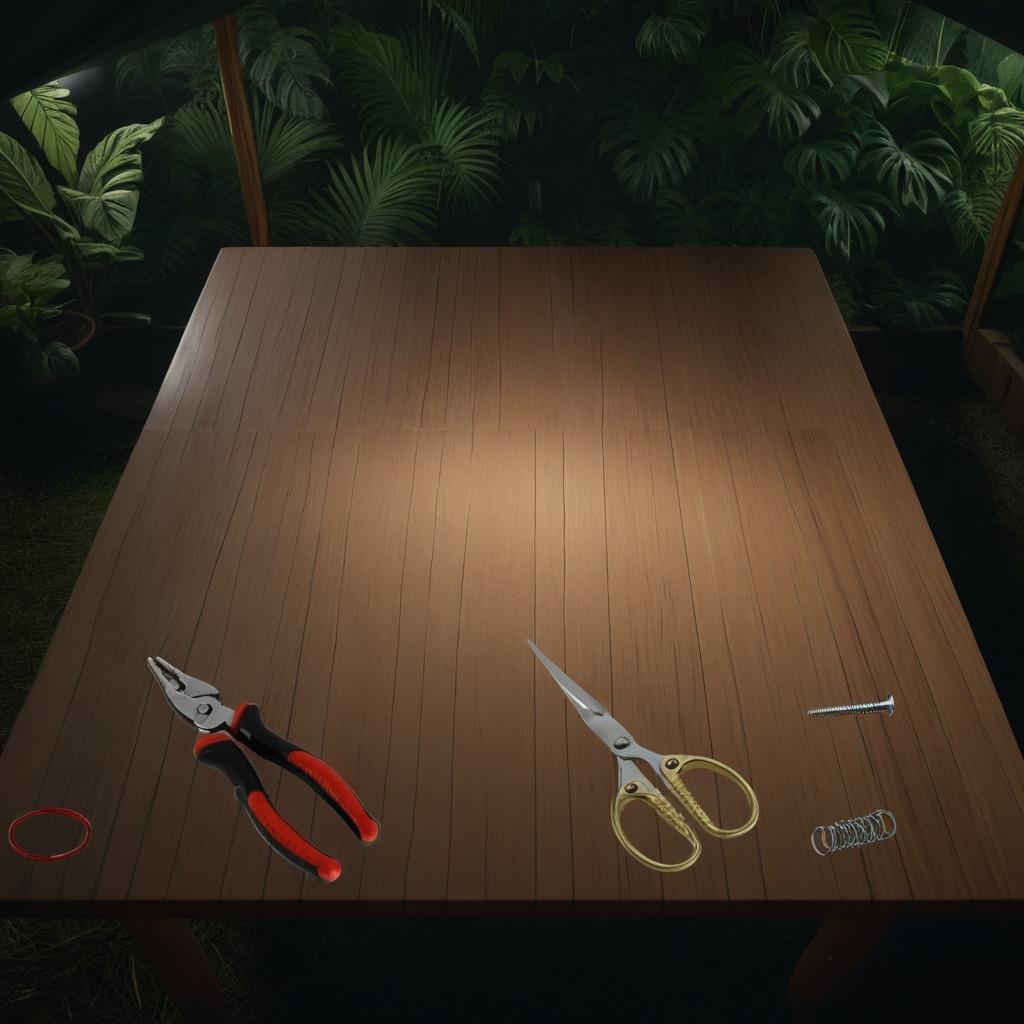
A rubber Oring, a metal machine screw, a pair of pliers, a coiled metal spring, and a pair of scissors are lying on the wooden table.